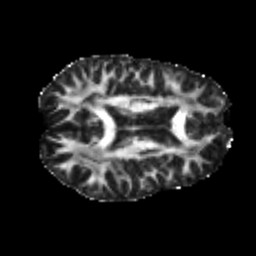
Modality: FA
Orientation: axial
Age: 22
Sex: male
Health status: healthy
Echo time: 0.074 s